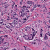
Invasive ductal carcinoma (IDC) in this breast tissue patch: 1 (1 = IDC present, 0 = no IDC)